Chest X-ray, PA view. Patient: 55 years old, sex M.
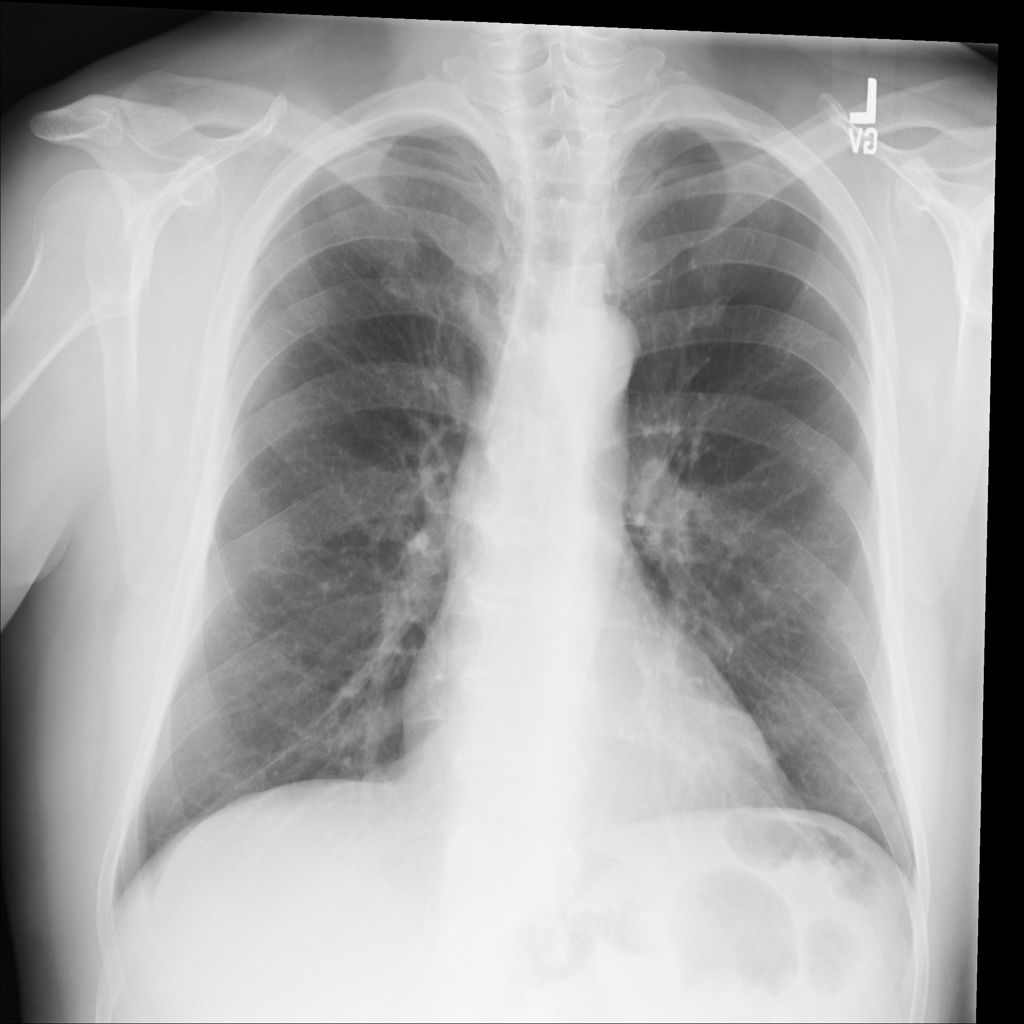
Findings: No Finding